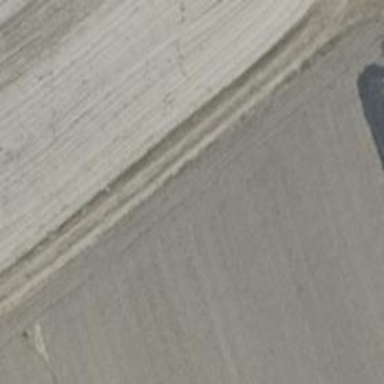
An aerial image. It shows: Dirt track with grade 4 track type.